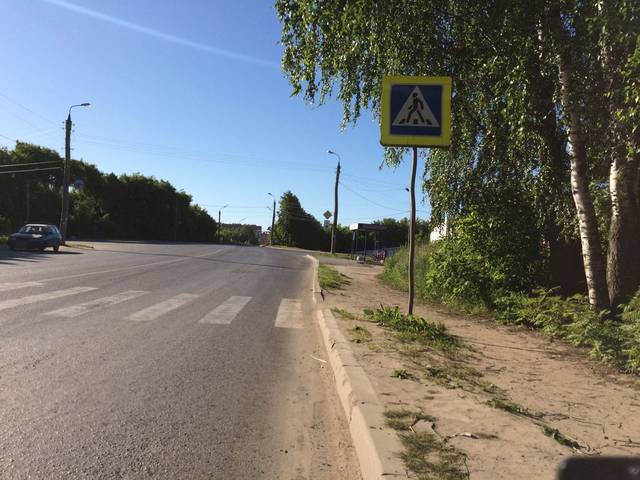
Region: Russia
Coordinates: 56.646, 47.909